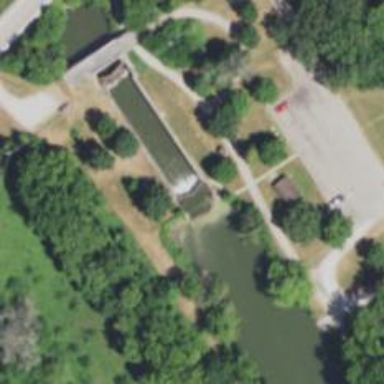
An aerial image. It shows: Lock gate on waterway.